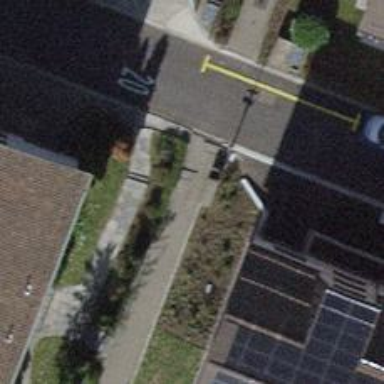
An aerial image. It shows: Street cabinet used for power utility.